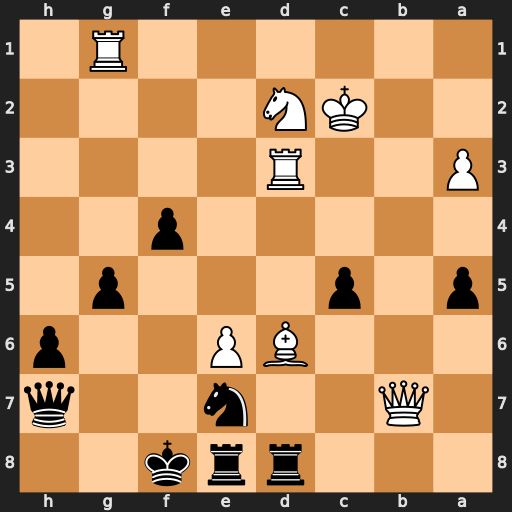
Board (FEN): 3rrk2/1Q2n2q/3BP2p/p1p3p1/5p2/P2R4/2KN4/6R1
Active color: b
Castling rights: -
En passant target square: -
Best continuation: Rxd6 Qe4 Qxe4